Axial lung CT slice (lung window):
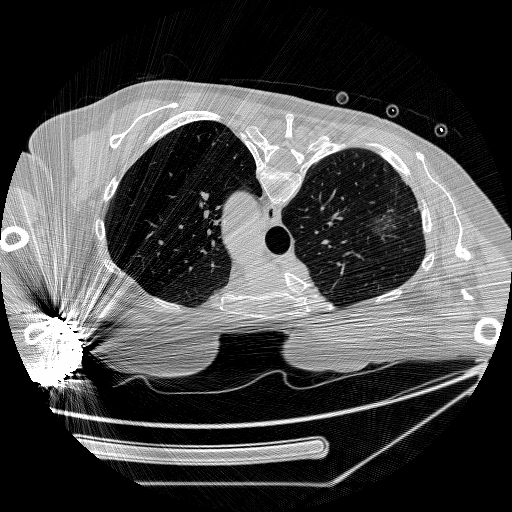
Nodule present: yes
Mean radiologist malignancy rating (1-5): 5